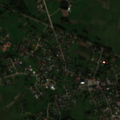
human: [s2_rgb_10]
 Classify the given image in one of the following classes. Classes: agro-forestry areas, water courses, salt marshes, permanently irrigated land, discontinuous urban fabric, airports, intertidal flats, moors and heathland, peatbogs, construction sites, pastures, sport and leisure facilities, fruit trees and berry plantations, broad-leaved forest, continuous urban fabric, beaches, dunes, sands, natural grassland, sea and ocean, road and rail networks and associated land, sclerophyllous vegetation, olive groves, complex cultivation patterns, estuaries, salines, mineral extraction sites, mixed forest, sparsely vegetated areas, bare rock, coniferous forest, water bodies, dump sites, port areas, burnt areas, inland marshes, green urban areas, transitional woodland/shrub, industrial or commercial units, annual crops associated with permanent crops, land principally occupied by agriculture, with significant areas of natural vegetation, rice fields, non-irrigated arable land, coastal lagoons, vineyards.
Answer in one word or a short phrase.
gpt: discontinuous urban fabric, pastures, complex cultivation patterns, broad-leaved forest